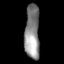
Tissue: lung
Cell type: Others
Senescence score: 0.1812
Nuclear area (px): 791
Mean DAPI intensity: 138.547